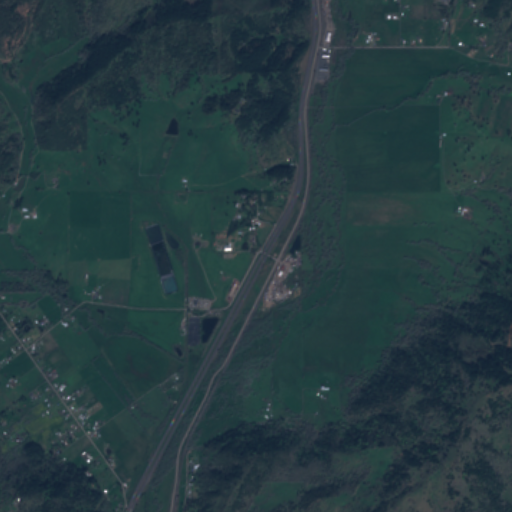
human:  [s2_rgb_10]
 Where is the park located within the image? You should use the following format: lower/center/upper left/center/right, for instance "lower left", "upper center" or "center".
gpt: The park is located in the lower center of the image.
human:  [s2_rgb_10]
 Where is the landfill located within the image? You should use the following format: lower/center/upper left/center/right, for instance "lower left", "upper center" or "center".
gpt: There is no landfill in the image.